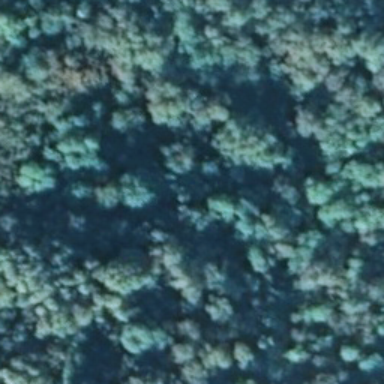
This is a dense forest with lots of dark green trees .